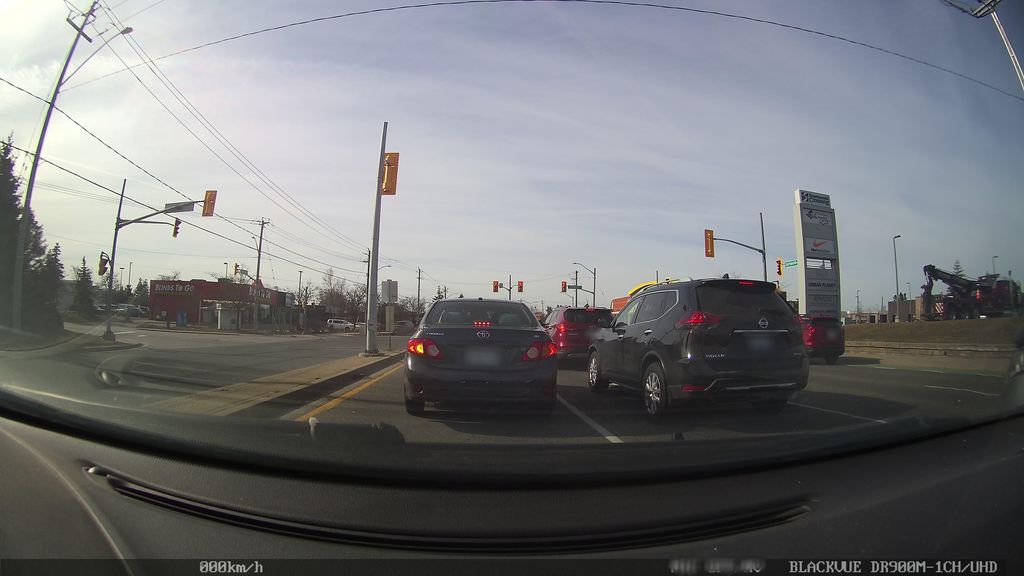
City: kitchener-waterloo